Question: I am getting an error from the server when I try to make an AJAX request that I cannot figure out. It is an HTTP 406 error. From what I understand this means that the server cannot send a response in the format that the Accept header indicates. But from what I can see, I am 'Accept'ing '*/*' (wildcard).
You can see the details of my HTTP request in this image.
<URL>

This is my PHP code for the page:
'''
<body>
<div id="container">
(snip - menu and header)
<div id="notify-saved">
<div class="width">
<span>Saved!</span>
</div>
</div>
<div id="confirm-delete">
<div id="confirm-delete-content" class="width">
</div>
</div>
<div id="nav-separator">
</div>
<div id="body" class="width">
<section id="content">
<br />
<form method="POST" id='template-form' action="post-actions.php" >
<input type='hidden' name='id' value="15" />
<input type='text' name='name' value="default-scripting" placeholder='Name' />
<br />
<br />
<input type='checkbox' name='major' id="majorminor" />
<textarea name='value' style="width:100%;">&lt;script src=&quot;http://ajax.googleapis.com/ajax/libs/jquery/2.1.1/jquery.min.js&quot;&gt;&lt;/script&gt;</textarea>
<br />
<br />
<button name='action' value="Update Template" id='update-button' >Update</button>
</form>
</section>
</div>
</div>
</body>
'''
Javascript:
'''
// Attach a submit handler to the form
$( "#update-button" ).click( function( event ) {
// Stop form from submitting normally
event.preventDefault();
// Get some values from elements on the page:
var $form = $('#template-form');
var template_id = $form.find( "input[name='id']" ).val();
var template_name = $form.find( "input[name='name']" ).val();
var template_value = $form.find( "textarea[name='value']" ).val();
var template_is_major = 'minor';
if( $( "input[name='major']" ).prop('checked') ){
template_is_major = "major";
}
var url = $form.attr( "action" );
// Send the data using post
var posting = $.post( url, { id: template_id, name: template_name, value: template_value, major: template_is_major, action: "Update Template" } );
// Show that the request has completed successfully
posting.done(function( data ) {
$('#notify-saved').slideDown(200).delay(500).slideUp(500);
});
});
'''
.
Also of relevance is the fact that this error , for instance if the template-value submitted is
'&lt;script src=&quot;http://ajax.googleapis.com/ajax/libs/jquery/2.1.1/jquery.min.js&quot;&gt;&lt;/script&gt;'
then there will be an error, but if the leading '<' is omitted, then there is no error:
'script src=&quot;http://ajax.googleapis.com/ajax/libs/jquery/2.1.1/jquery.min.js&quot;&gt;&lt;/script&gt;'
The receiving php looks like this (post-actions.php):
'''
<?php
// ugly-@$$ anti-magicquotes hackk
if (get_magic_quotes_gpc()) {
$process = array(&$_GET, &$_REQUEST, &$_COOKIE, &$_REQUEST);
while (list($key, $val) = each($process)) {
foreach ($val as $k => $v) {
unset($process[$key][$k]);
if (is_array($v)) {
$process[$key][stripslashes($k)] = $v;
$process[] = &$process[$key][stripslashes($k)];
} else {
$process[$key][stripslashes($k)] = stripslashes($v);
}
}
}
unset($process);
}
require_once('database.php');
$dbo = new Database();
if( isset( $_REQUEST['action'] ) ){
switch( $_REQUEST['action'] ){
(snip - many irrelevant cases)
case "Update Template":
$dbo->UpdateTemplate( $_REQUEST[DB_TEMPLATES_ID], $_REQUEST[DB_TEMPLATES_NAME],
$_REQUEST[DB_TEMPLATES_VALUE], $_REQUEST[DB_TEMPLATES_MAJOR] );
break;
}
}
'''
And the database class:
'''
<?php
require_once ("config.php");
require_once ("database-contract.php");
class Database {
protected $db;
protected $pdo;
function __construct(){
$this->db = new mysqli(DB_HOST, DB_USER, DB_PASS, DB_NAME);
if($this->db->connect_errno > 0){
die('Unable to connect to database [' . $this->db->connect_error . ']');
}
$this->pdo = new PDO('mysql:host='.DB_HOST.';dbname='.DB_NAME.';charset=utf8', DB_USER, DB_PASS );
$this->pdo->setAttribute(PDO::ATTR_ERRMODE, PDO::ERRMODE_EXCEPTION);
$this->pdo->setAttribute(PDO::ATTR_EMULATE_PREPARES, false);
}
function __destruct(){
$this->db->close();
$this->pdo = null;
}
$query = 'INSERT INTO ''.DB_TEMPLATES.'' ( ''.DB_TEMPLATES_NAME.'' ) VALUES ( :name )';
$stmt = $this->pdo->prepare($query);
$stmt->bindValue(":name", $name, PDO::PARAM_INT);
$stmt->execute();
}
function updateTemplate($id, $name, $value, $major ){
if( $major == "major" ){ $major = 1; }
else{ $major = 0; }
$query = 'UPDATE ''.DB_TEMPLATES.''
SET
''.DB_TEMPLATES_NAME.''=:name,
''.DB_TEMPLATES_VALUE.''=:value,
''.DB_TEMPLATES_MAJOR.''=:major
WHERE
''.DB_TEMPLATES_ID.''=:id';
$stmt = $this->pdo->prepare($query);
$stmt->bindValue(":name", $name, PDO::PARAM_STR );
$stmt->bindValue(":value", $value, PDO::PARAM_STR );
$stmt->bindValue(":major", $major, PDO::PARAM_INT );
$stmt->bindValue(":id", $id, PDO::PARAM_INT );
$stmt->execute();
}
$query = ' DELETE FROM '.DB_TEMPLATES.'
WHERE
'.DB_TEMPLATES_ID.'=:id';
$stmt = $this->pdo->prepare($query);
$stmt->bindValue(":id", $id, PDO::PARAM_INT);
$stmt->execute();
}
(snip - irrelevant functions)
}
'''
At certain points along the way, I had thought this may have been a character encoding issue, but I don't think that any more. Perhaps it is some odd character escaping issue? Other posts here on SO seem to indicate it is a configuration issue / (feature?) of apache's mod_security. I tried disabling a few different things but that did not work, and now I am just at a loss as for what to think.
Thanks for your help.
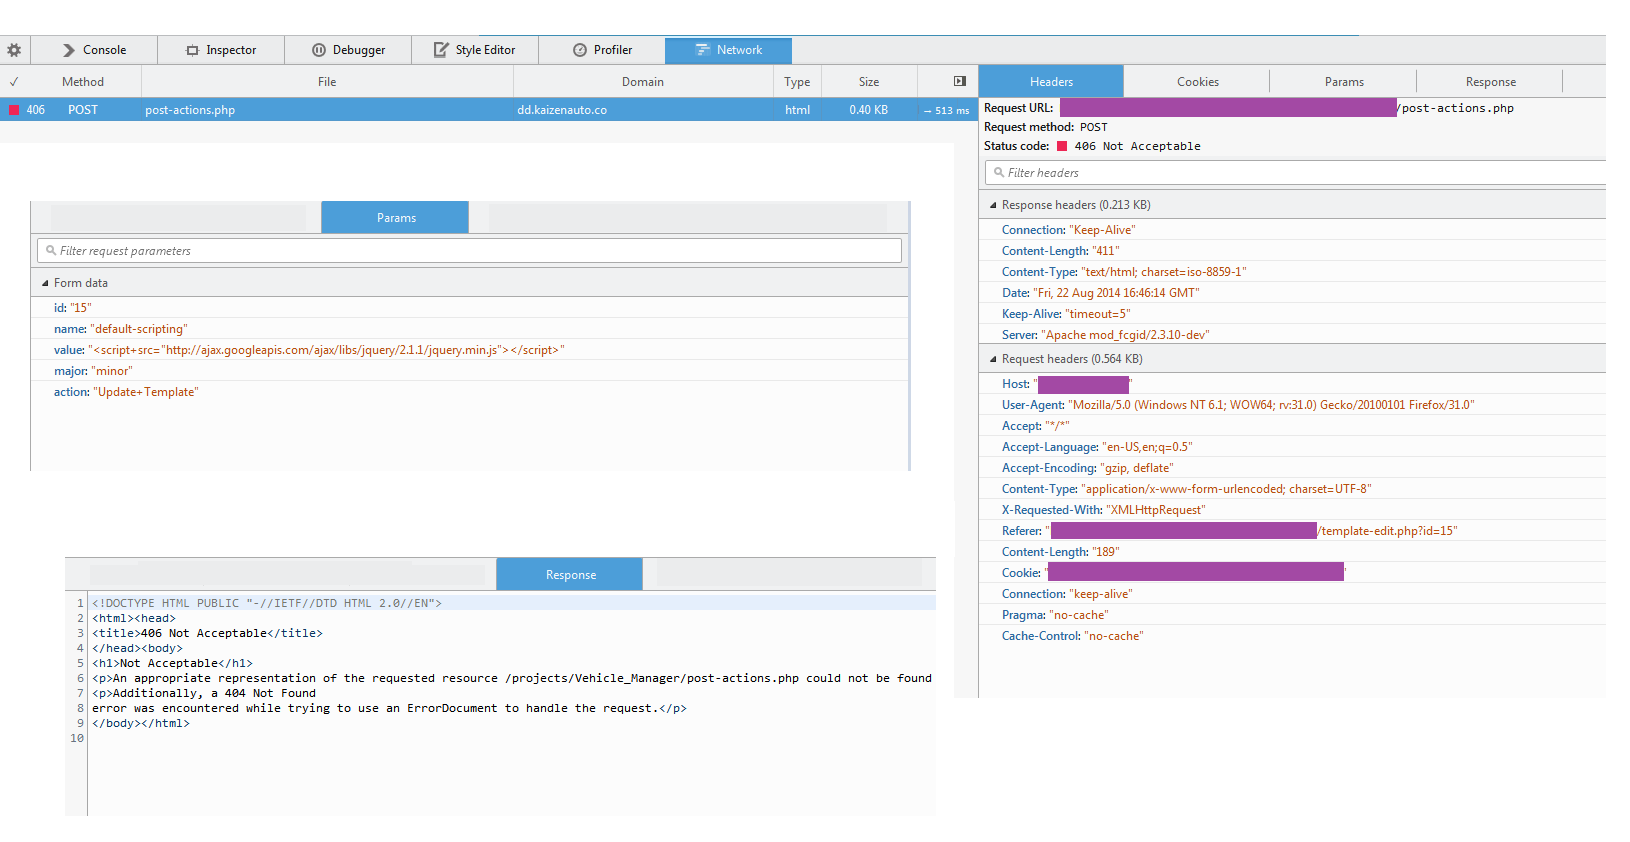
Answer: The fact that you have a 406, and also the fact that this is based on the presence of the '<' before the word , leads directly to a security filter in action. So and configuration files would be more useful than the js/php code to find the root blocking rule.
This looks like an anti-xss filter. Maybe a very simple one like:
'''
SecFilter "<( |
)*script"
'''
If you can alter this mod_security configuration, then do that... or don't. It's about . Maybe you should keep theses filter in place to protect your application for really unwanted script injections. Maybe the real solution is that your official application forms should manage communications with the server without being for mod_security. And here your POST is too much like a Cross Site Scripting attack for a tool which is only reading the stream and detect a javascript call inside.
You could for example add a base64 encoding on the POSTed value (from the js) and decode the result on the PHP side, some base64 encoding js libraries are available on github.
You could in fact apply any transformation on your data that render this data HTML-free (and Javascript-free), at least for the HTTP filtering tools. And Base64 is usually the solution, but check how the used library manage encoding of utf-8 characters, the base64 was ascii only.